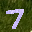
Label: 7